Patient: sex F, age 48
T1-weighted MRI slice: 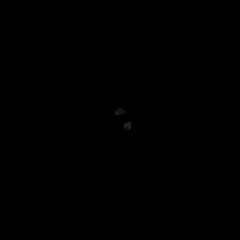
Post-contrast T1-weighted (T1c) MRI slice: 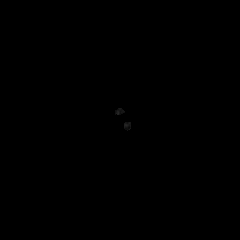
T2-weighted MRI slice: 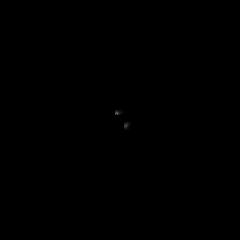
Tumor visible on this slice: no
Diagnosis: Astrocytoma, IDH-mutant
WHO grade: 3